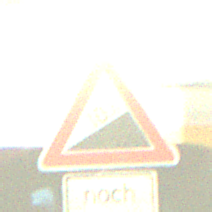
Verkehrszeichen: Steigung10
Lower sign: LaengeEinerStrecke3
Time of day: NotSpecified
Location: Indoor (Special)
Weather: NotSpecified
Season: NotSpecified
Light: Artificial